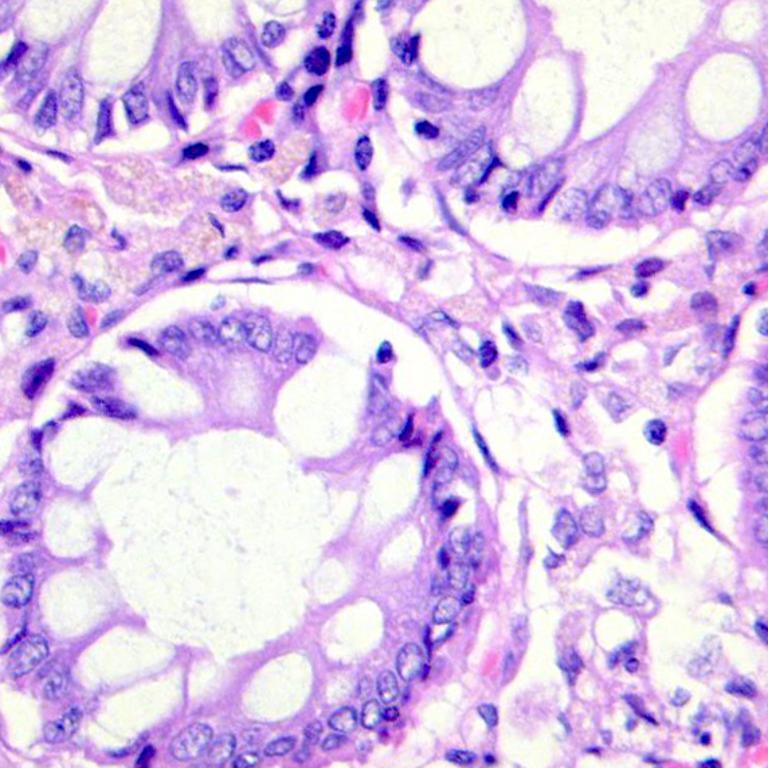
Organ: colon
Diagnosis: benign